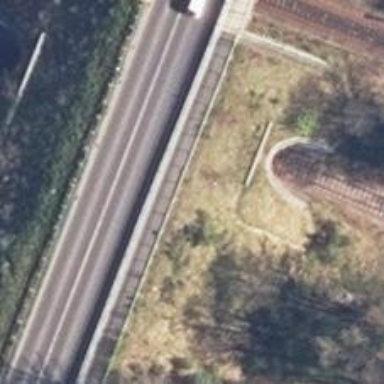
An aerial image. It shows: Path leading to bridge.